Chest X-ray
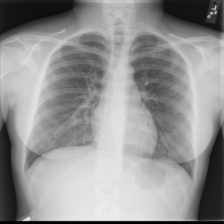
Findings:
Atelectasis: negative
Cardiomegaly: negative
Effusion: negative
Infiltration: negative
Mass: negative
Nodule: negative
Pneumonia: negative
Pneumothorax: negative
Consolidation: negative
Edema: negative
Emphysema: negative
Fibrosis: negative
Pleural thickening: negative
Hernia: negative